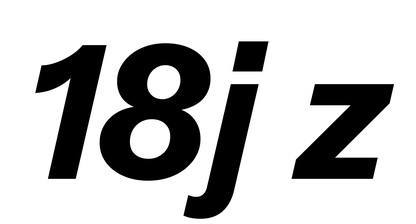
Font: InstrumentSans-Italic_Bold_Italic